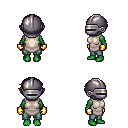
a pixel art fantasy rpg character, female body template, orc, green skin, white tunic, teal pants, brunette short bangs hairstyle, metal helm, gold gloves, four views (front, back, left, right), 2x2 character sprite sheet, small pixel art, hard edges, no anti-aliasing